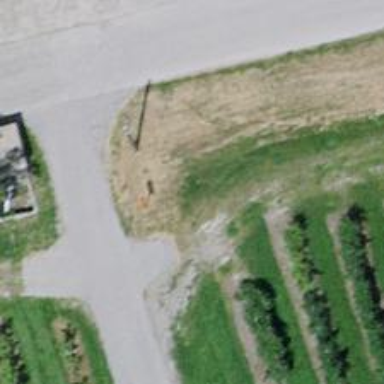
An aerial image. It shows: Pole supporting pipeline marker with roof cover.